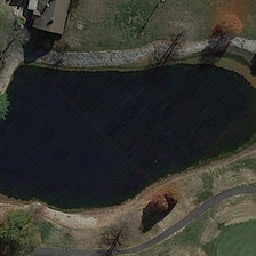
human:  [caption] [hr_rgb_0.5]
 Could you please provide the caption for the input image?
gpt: There is a grey roof around the pond.

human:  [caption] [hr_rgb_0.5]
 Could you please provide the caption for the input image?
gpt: There is a gray roof around the pond.

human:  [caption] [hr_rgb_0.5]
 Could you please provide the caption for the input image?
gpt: There's a gray roof around the pond.

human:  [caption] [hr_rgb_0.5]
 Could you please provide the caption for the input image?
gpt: There's a grey roof around the lake.

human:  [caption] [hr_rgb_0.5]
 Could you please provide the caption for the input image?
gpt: There is a grey roof around the pond.